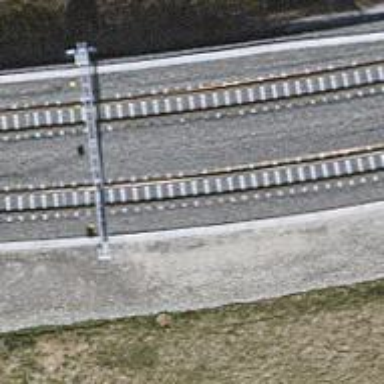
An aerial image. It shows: Narrow-gauge railway track with electrified contact line. The railway has one track.